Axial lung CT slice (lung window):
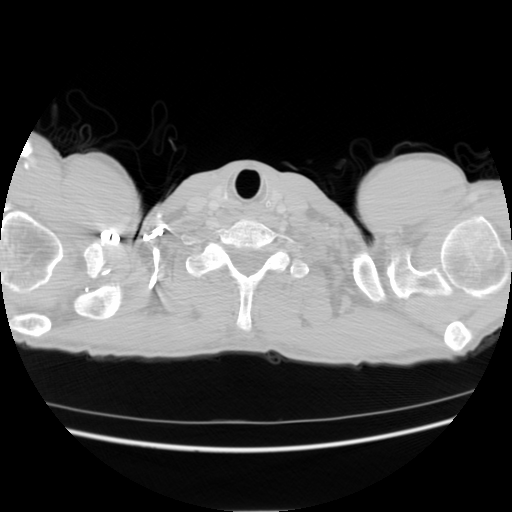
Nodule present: no